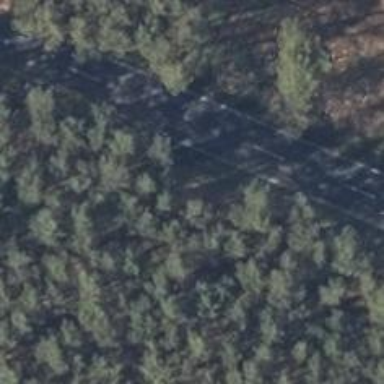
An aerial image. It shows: Compacted path road.